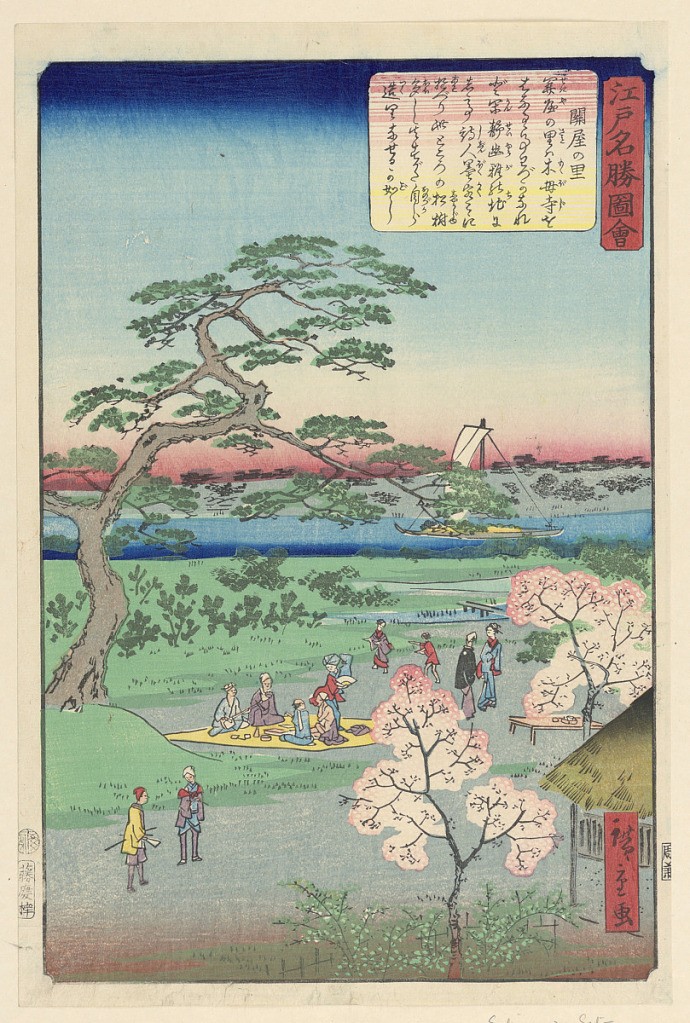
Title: Cherry Blossom Viewing
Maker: Ando Hiroshige, Japanese, 1797–1858
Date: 1797-1858
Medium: Woodblock print in colored ink on paper
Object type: Print
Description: A springtime print shows brilliant cherry blossoms and various people enjoying nature. Some elders sit on a yellow blanket, watching children play, and others chat. A lone boat in the background hides behind a branch from the ancient pine tree.